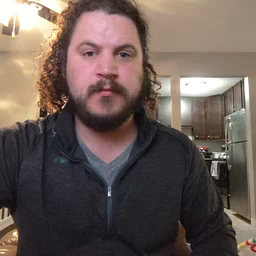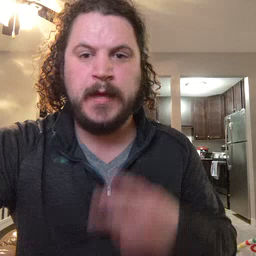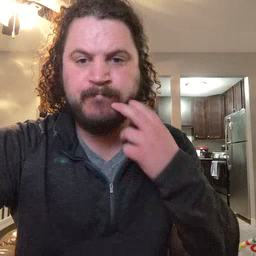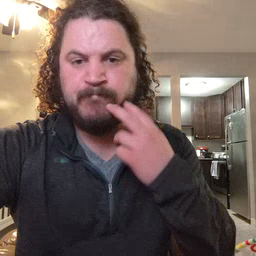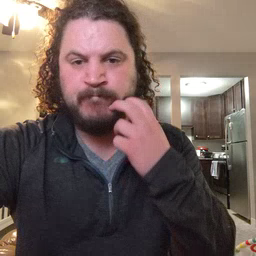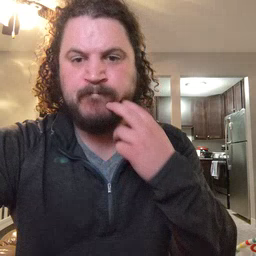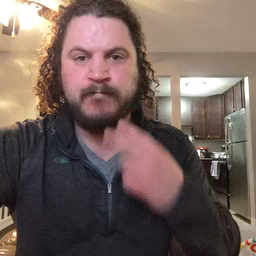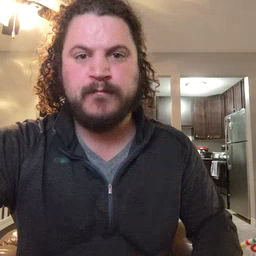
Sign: gum